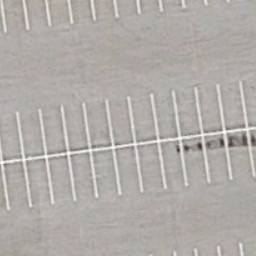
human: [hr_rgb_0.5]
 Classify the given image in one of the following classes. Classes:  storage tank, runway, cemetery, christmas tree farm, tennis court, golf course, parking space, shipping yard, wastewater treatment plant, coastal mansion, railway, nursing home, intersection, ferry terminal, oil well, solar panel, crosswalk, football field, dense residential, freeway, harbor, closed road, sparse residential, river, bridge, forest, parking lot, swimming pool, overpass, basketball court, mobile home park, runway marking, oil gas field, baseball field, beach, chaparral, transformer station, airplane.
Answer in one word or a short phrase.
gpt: parking space